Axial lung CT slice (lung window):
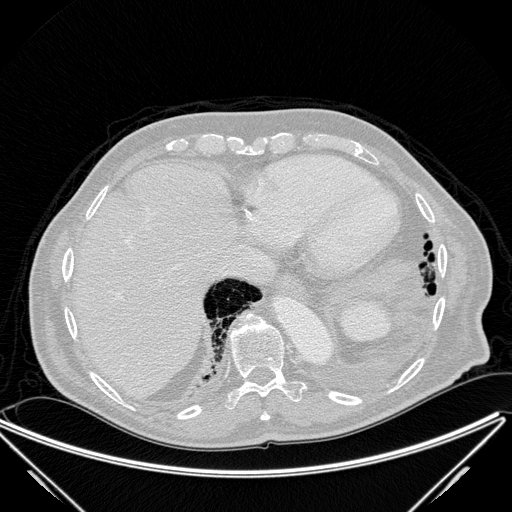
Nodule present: no